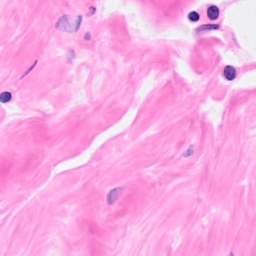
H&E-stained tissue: Breast